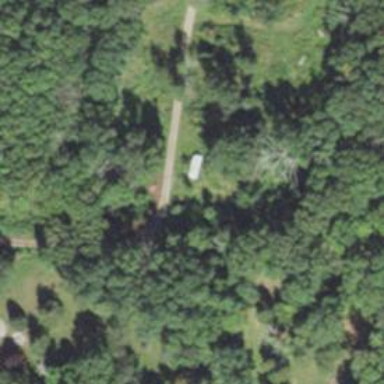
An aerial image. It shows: Residential driveway.